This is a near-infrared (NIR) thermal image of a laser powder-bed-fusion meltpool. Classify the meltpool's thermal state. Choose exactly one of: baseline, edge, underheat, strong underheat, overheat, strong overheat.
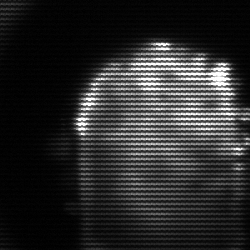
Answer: baseline